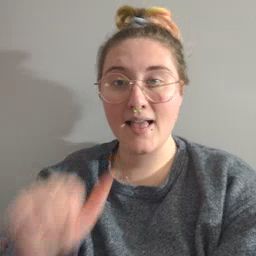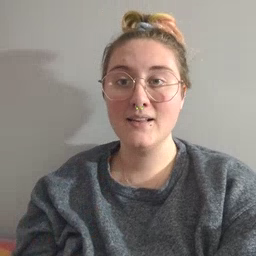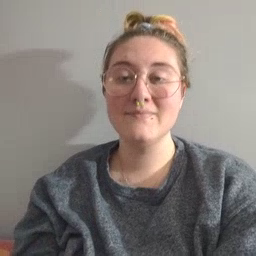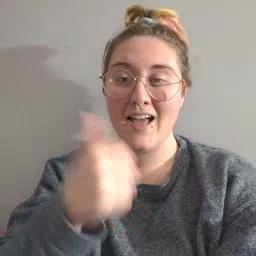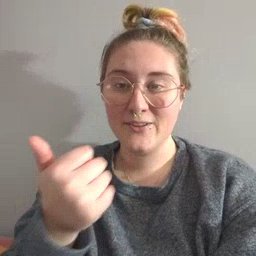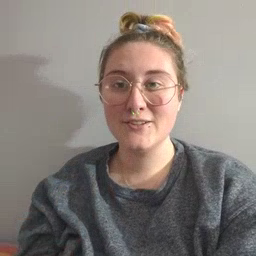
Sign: another